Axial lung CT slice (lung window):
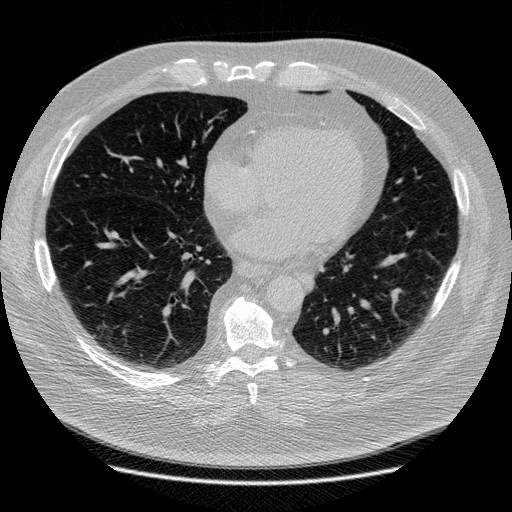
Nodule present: no